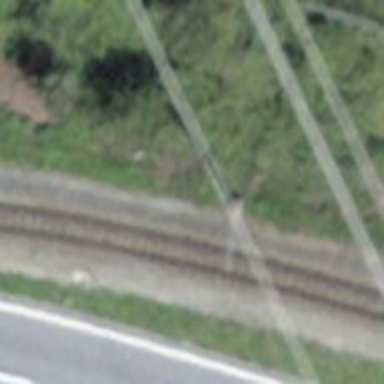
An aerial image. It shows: Railway signal.